Aerial crown-view tile of a tropical tree (Barro Colorado Island, Panama), acquired 20240813:
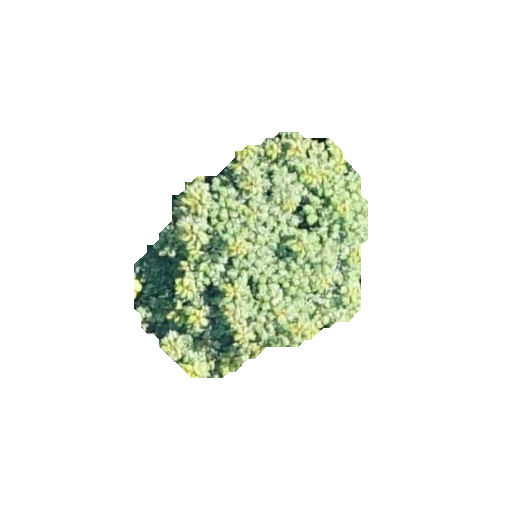
Species: Trattinnickia aspera
GBIF accepted scientific name: Trattinnickia aspera
Crown area: 60.795 m²